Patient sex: M
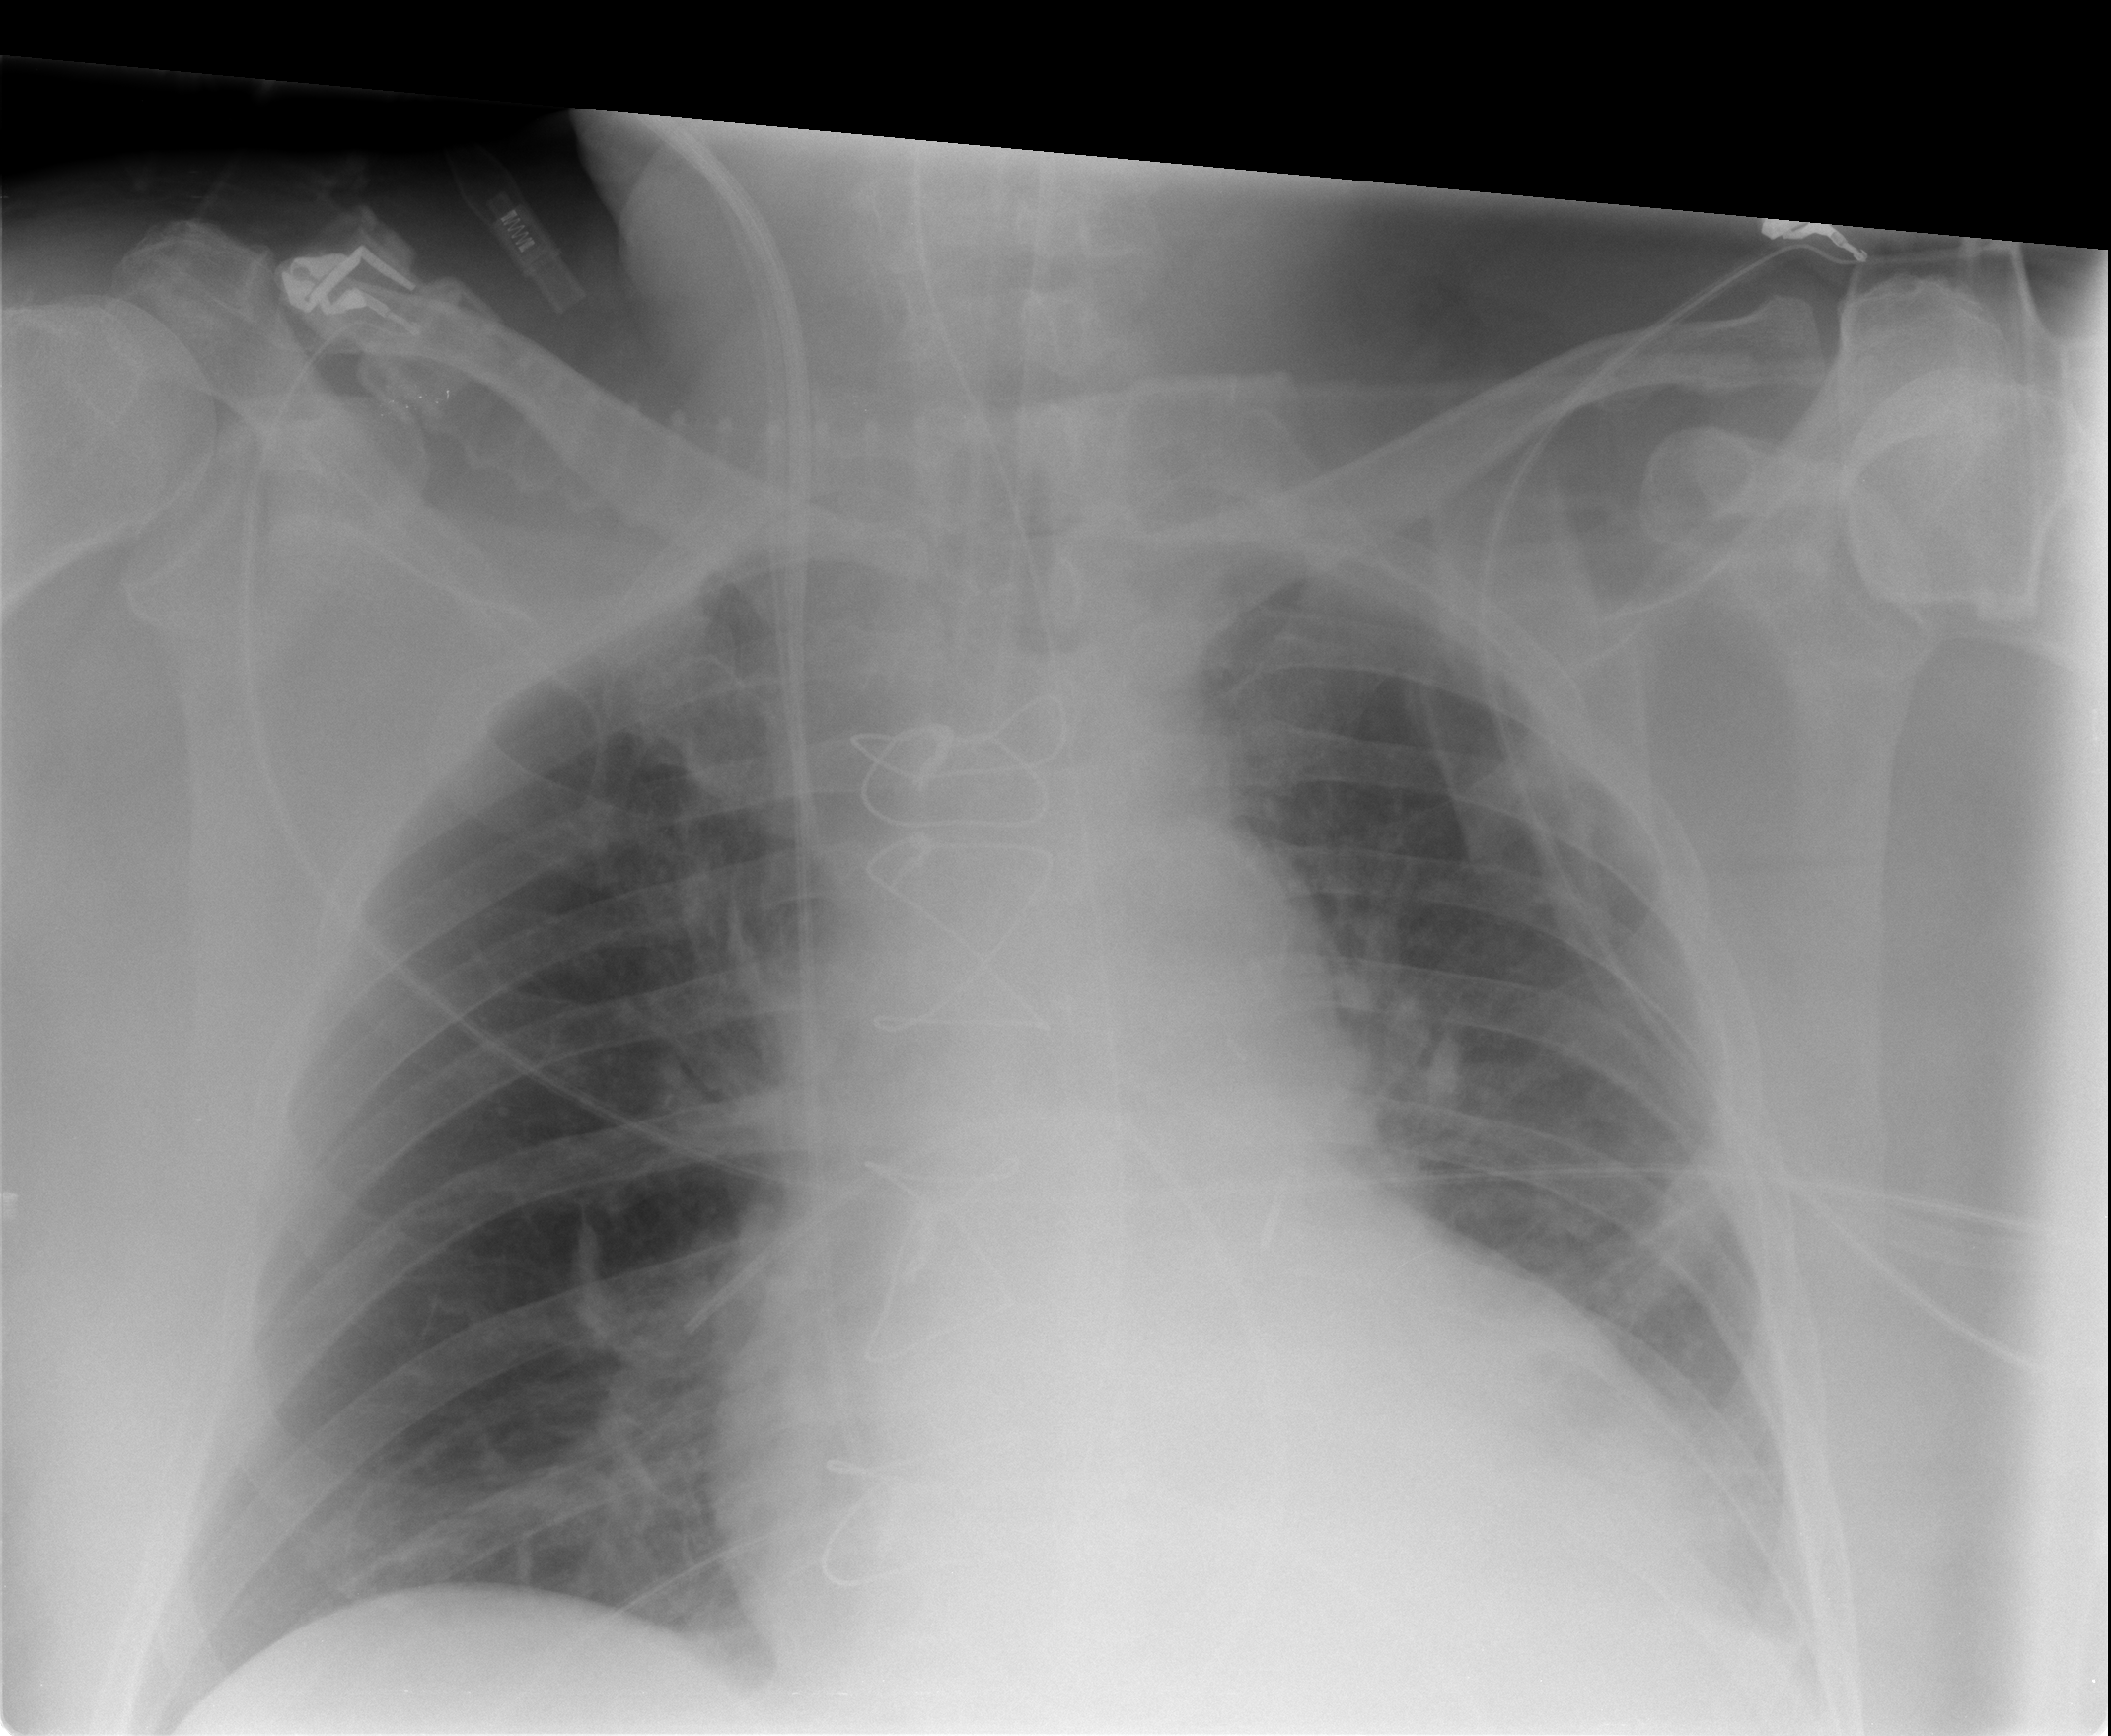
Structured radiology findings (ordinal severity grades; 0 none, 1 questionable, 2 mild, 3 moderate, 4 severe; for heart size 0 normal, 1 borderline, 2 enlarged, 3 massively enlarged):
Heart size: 2
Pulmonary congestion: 2
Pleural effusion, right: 0
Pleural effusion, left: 2
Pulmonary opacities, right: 1
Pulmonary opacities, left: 2
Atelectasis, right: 2
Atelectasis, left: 2